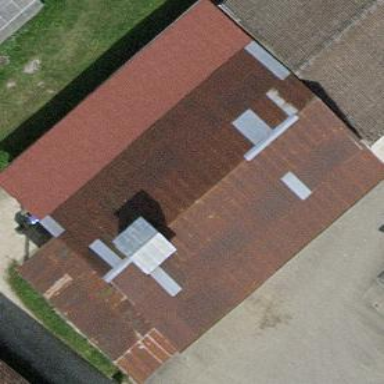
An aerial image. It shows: Warehouse.